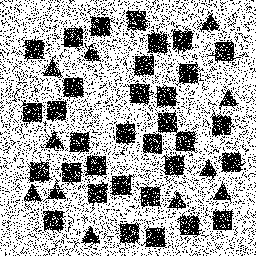
Squares: 33
Triangles: 11
Stars: 0
Total shapes: 44